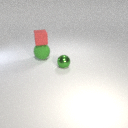
small red rubber cube above large green rubber sphere